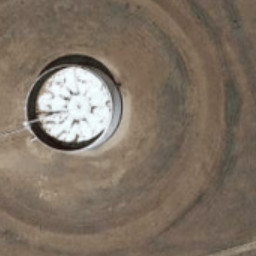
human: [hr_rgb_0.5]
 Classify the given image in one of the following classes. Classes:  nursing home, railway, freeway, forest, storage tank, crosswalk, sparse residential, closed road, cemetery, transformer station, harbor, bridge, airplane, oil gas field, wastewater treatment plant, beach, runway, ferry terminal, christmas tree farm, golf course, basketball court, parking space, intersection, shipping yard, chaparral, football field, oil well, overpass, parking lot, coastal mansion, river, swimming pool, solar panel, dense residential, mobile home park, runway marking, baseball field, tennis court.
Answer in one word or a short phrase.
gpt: storage tank